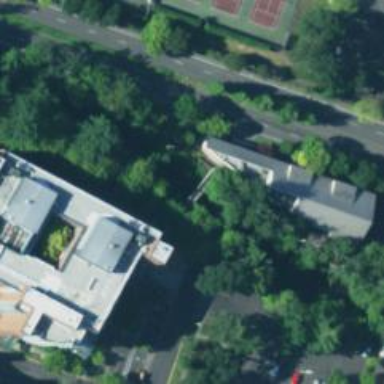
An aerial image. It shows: Driveway tunnel serving as building passage.